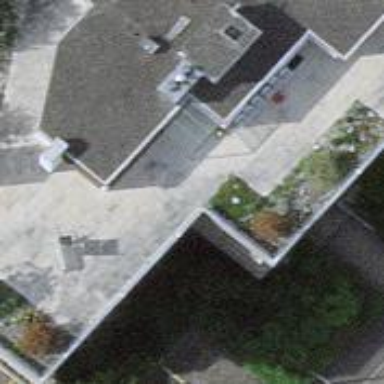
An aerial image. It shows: Apartment building with flat concrete roof.